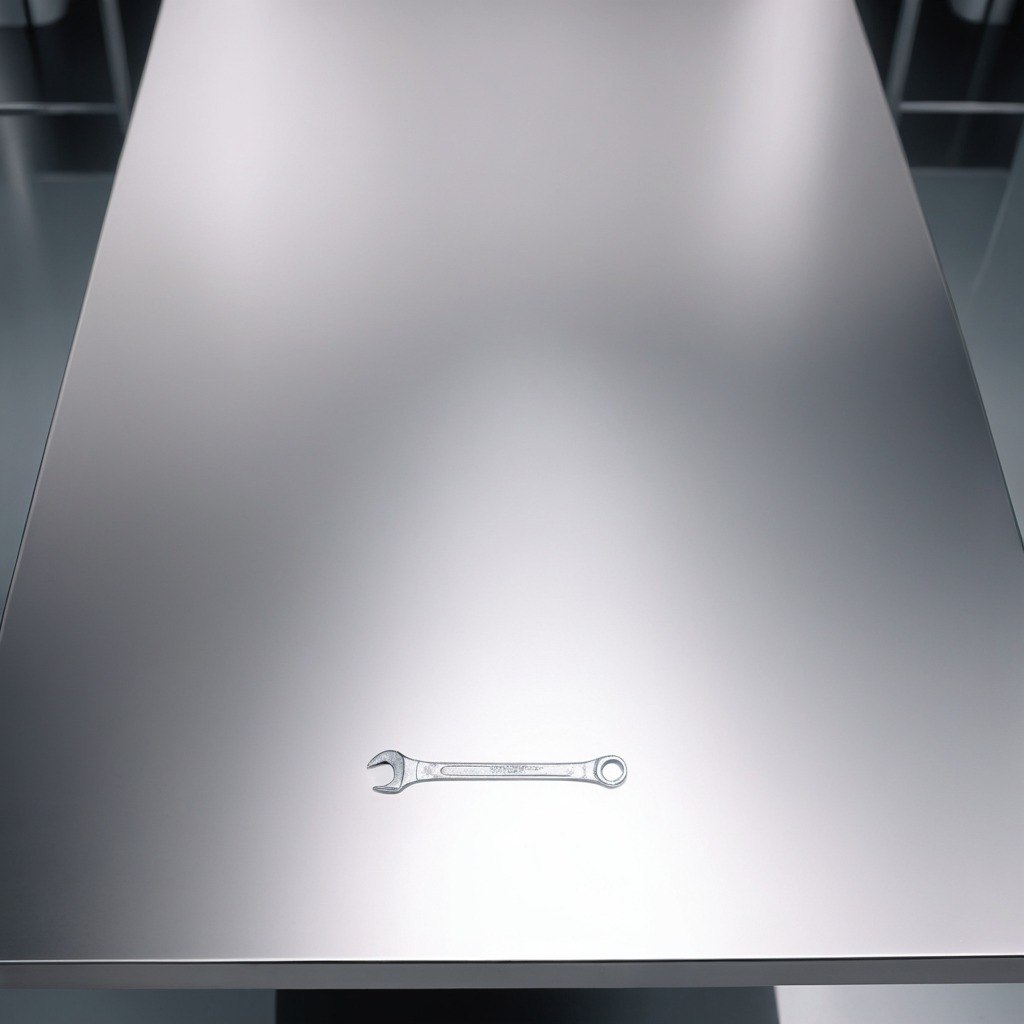
A wrench is lying on the stainless steel table in a high-end prototyping lab.